Field crop: maize
Growth stage: 2
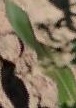
Species: maize